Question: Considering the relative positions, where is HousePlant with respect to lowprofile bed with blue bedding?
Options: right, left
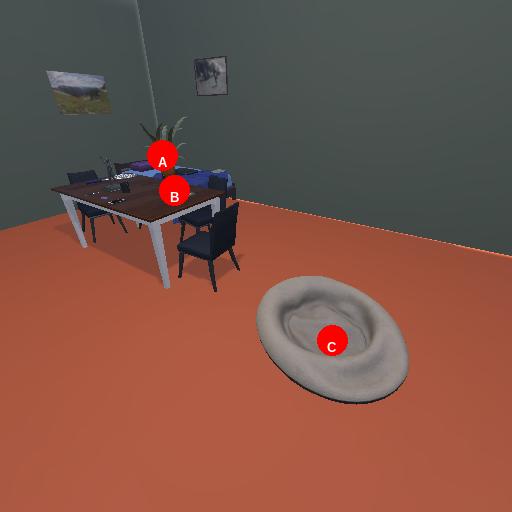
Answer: right